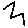
Label: zigzag